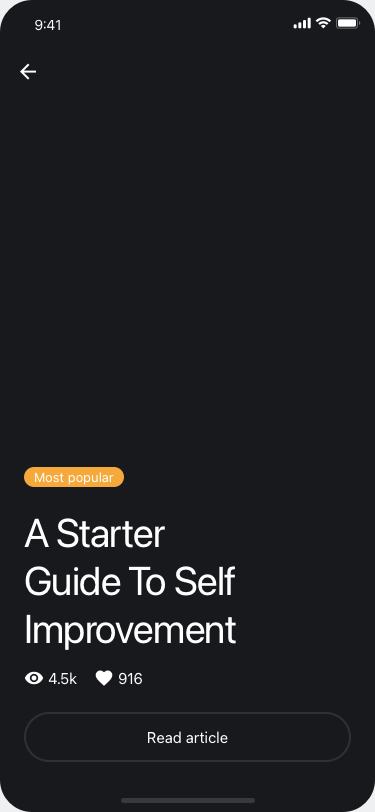
Text in this UI design:
Read article
A Starter
Guide To Self Improvement
4.5k
916
Most popular